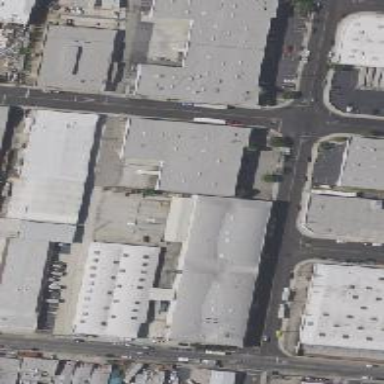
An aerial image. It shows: Warehouse.